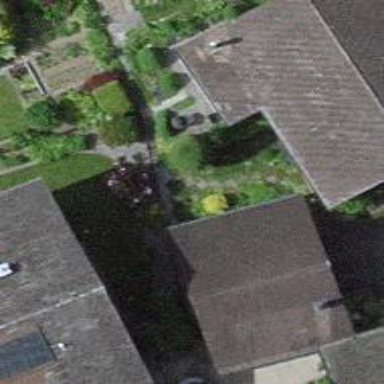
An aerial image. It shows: Garage building.